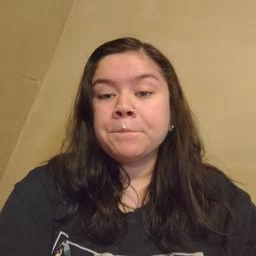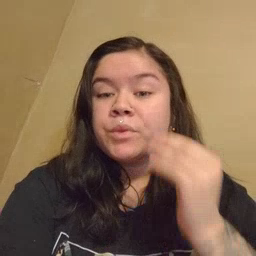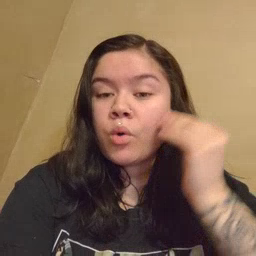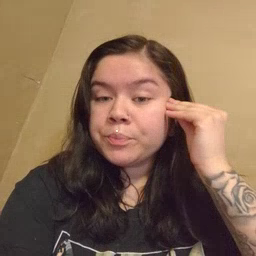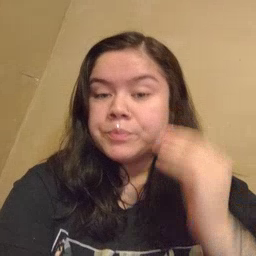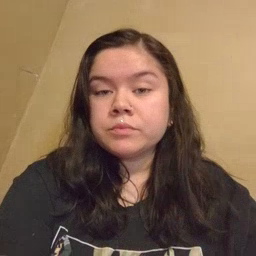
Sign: home